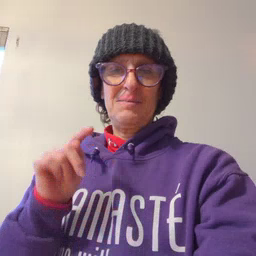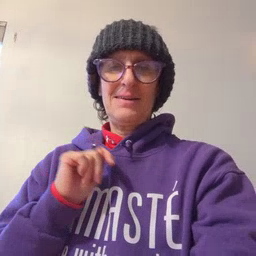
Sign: potty